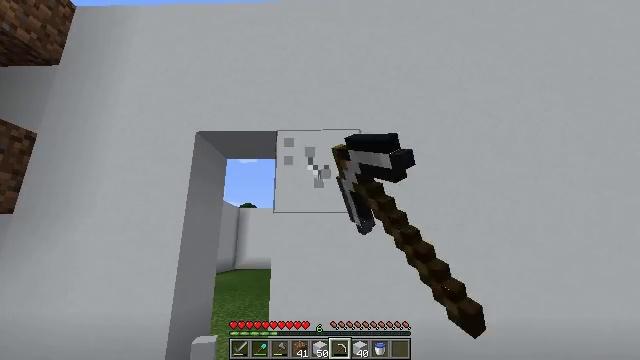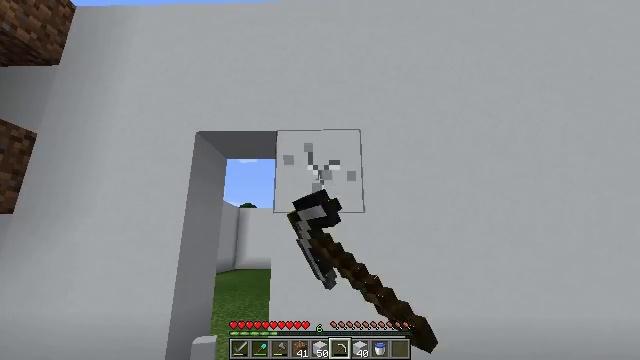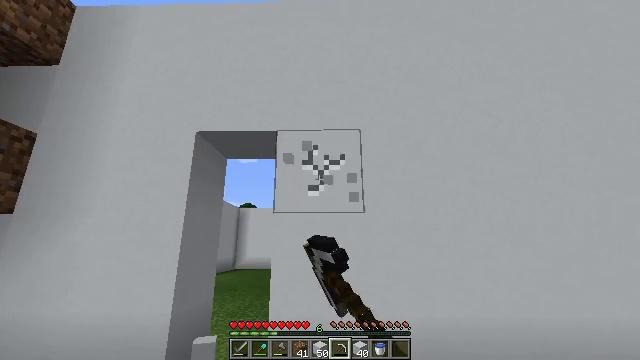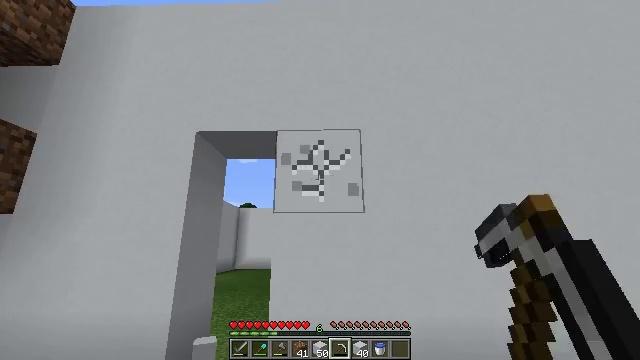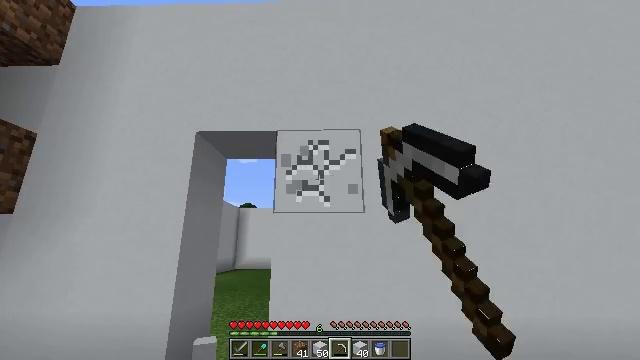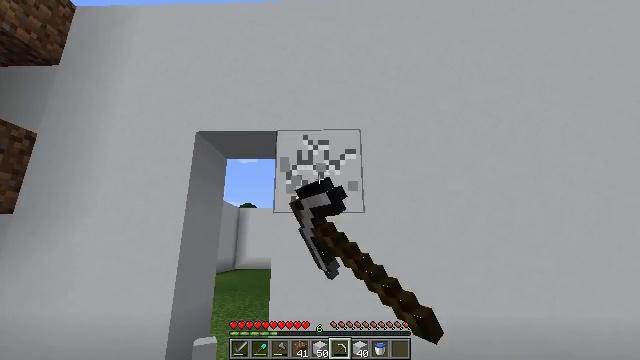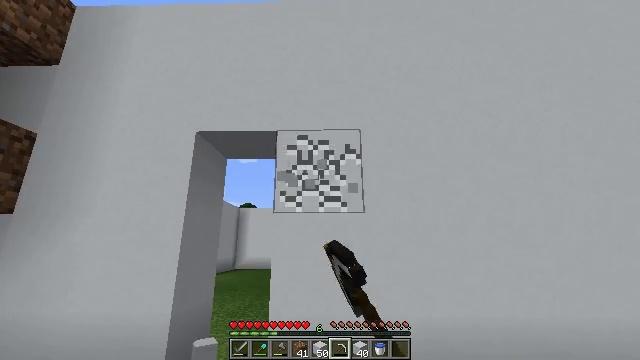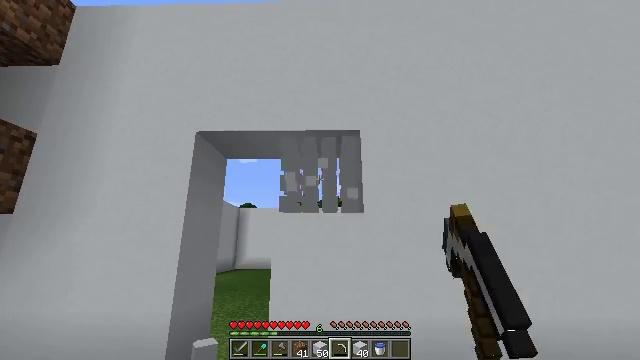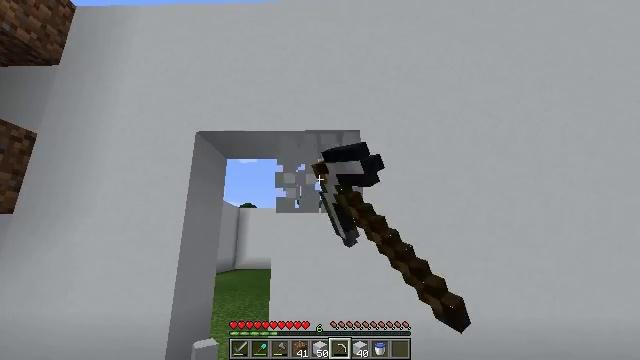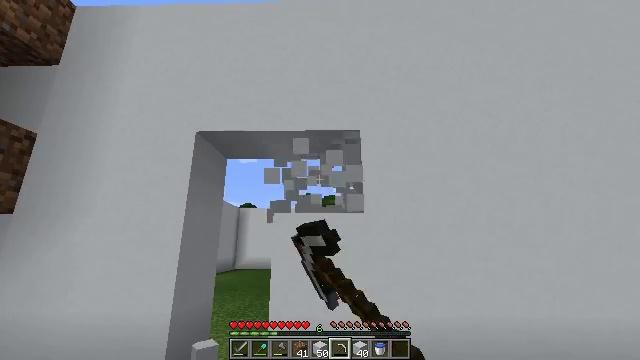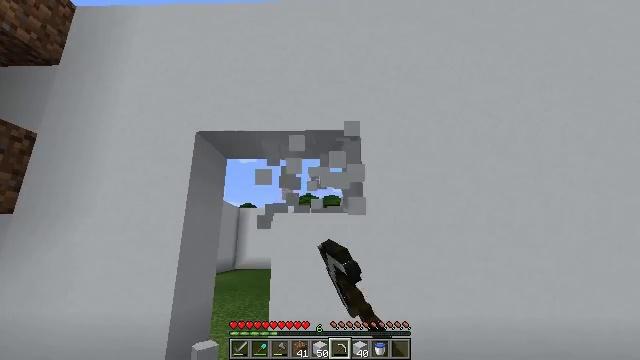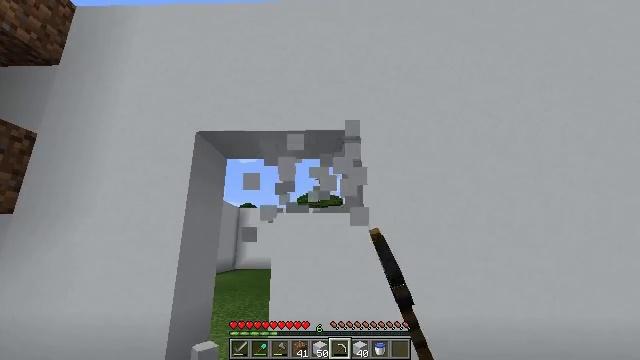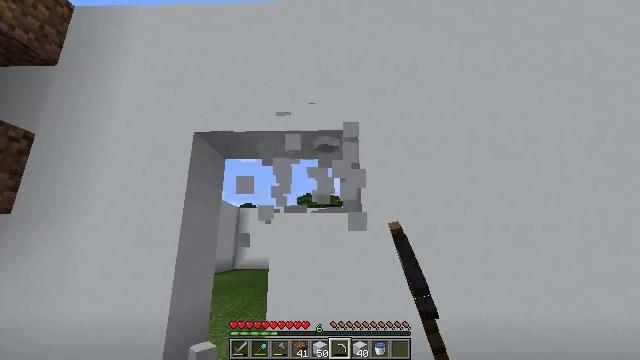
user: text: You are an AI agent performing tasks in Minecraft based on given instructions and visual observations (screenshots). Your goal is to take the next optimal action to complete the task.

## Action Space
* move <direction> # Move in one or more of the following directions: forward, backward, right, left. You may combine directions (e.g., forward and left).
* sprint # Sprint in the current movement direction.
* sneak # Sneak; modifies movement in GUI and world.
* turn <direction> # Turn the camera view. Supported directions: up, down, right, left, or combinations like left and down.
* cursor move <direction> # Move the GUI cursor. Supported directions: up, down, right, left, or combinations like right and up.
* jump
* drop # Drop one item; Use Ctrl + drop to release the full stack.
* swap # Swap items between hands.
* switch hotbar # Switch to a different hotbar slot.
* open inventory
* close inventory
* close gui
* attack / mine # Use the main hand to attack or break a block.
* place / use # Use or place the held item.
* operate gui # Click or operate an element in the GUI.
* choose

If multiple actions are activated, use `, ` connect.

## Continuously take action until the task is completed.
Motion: motion action
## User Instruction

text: Collect white concrete from a structure.
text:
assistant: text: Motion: attack / mine
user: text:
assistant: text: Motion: attack / mine
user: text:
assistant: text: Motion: attack / mine
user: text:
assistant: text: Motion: attack / mine
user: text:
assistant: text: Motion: attack / mine
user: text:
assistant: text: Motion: attack / mine
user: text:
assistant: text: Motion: attack / mine
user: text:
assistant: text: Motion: attack / mine
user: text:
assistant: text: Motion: attack / mine
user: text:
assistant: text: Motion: attack / mine
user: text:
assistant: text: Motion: attack / mine
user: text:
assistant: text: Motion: move right, attack / mine
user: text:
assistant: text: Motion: attack / mine